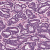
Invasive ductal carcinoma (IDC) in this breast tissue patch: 1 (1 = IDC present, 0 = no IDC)